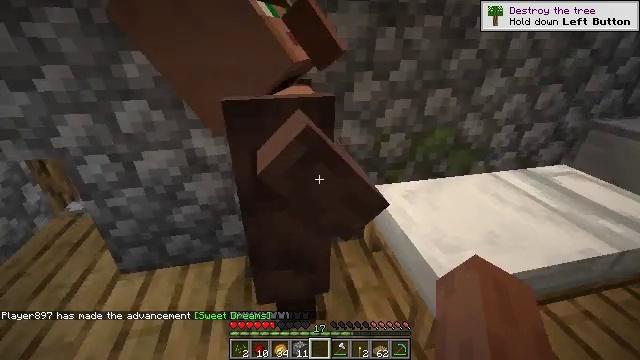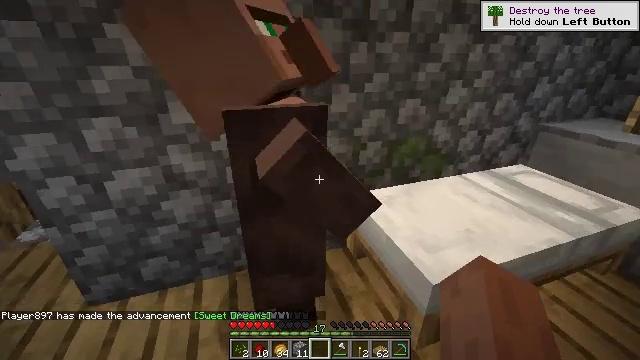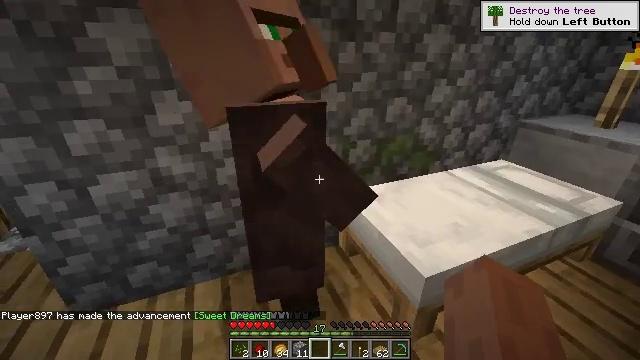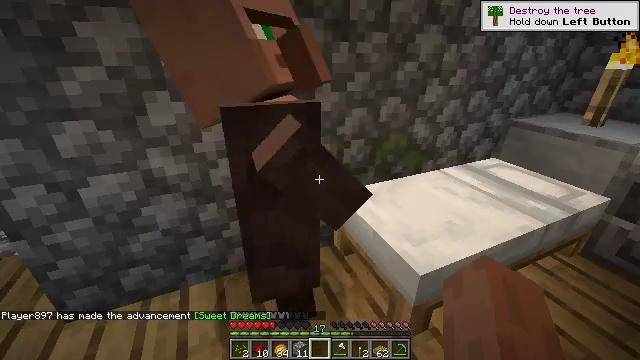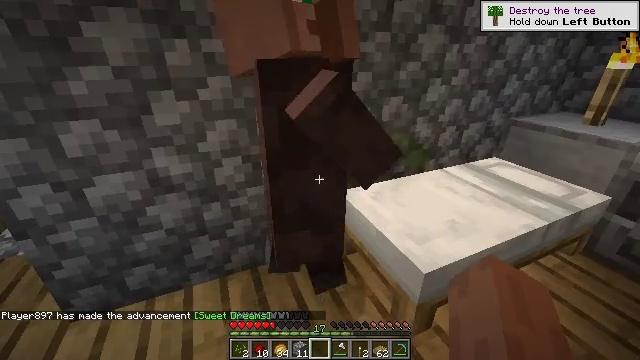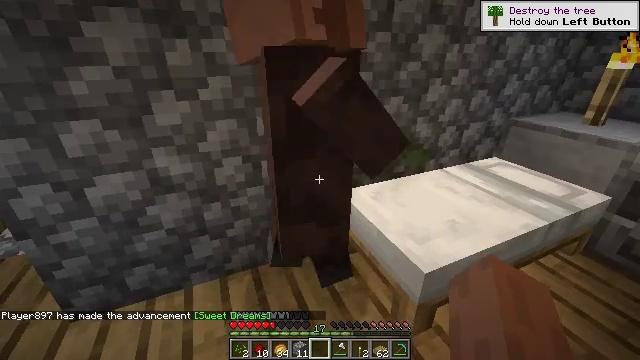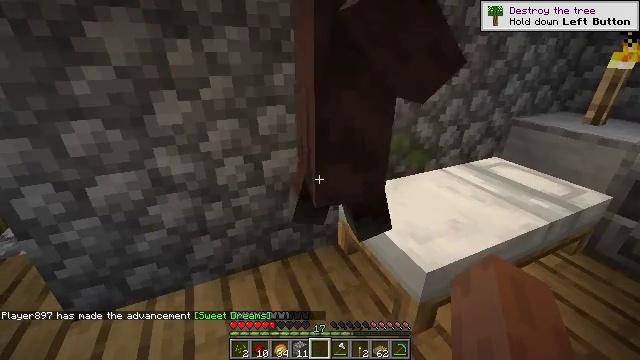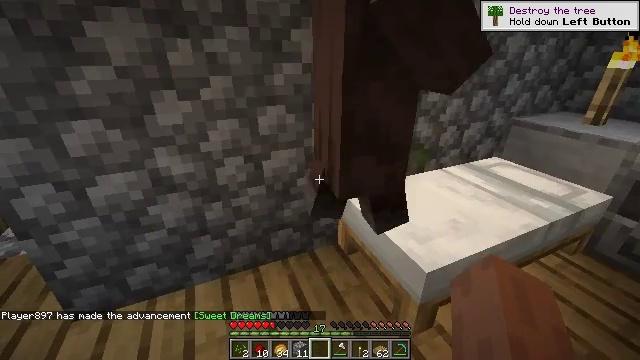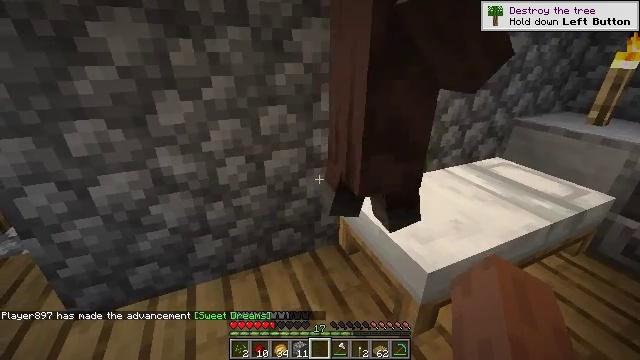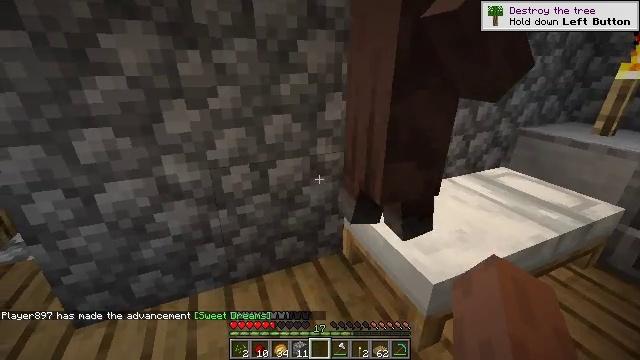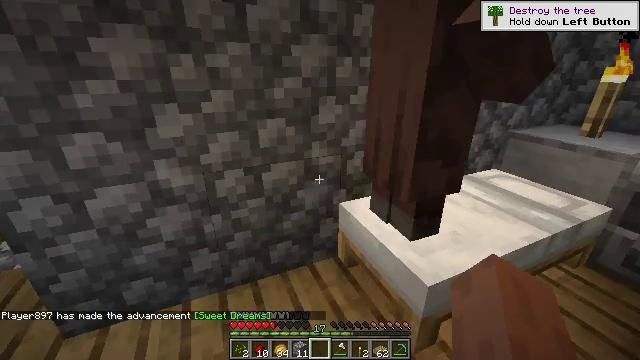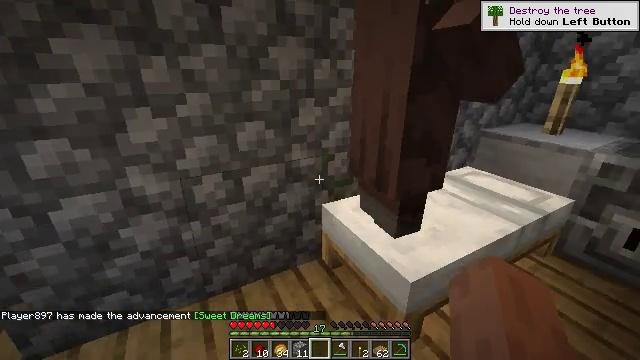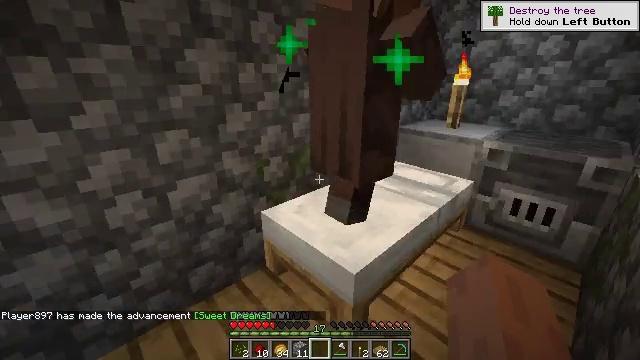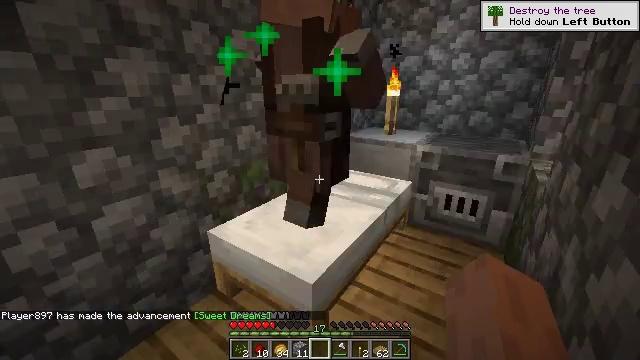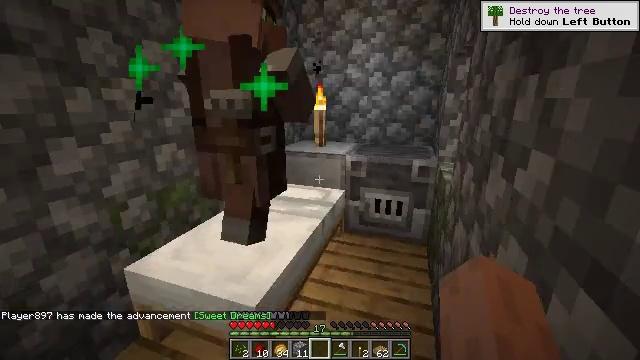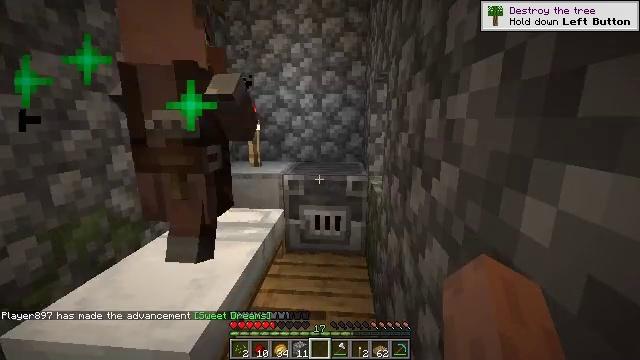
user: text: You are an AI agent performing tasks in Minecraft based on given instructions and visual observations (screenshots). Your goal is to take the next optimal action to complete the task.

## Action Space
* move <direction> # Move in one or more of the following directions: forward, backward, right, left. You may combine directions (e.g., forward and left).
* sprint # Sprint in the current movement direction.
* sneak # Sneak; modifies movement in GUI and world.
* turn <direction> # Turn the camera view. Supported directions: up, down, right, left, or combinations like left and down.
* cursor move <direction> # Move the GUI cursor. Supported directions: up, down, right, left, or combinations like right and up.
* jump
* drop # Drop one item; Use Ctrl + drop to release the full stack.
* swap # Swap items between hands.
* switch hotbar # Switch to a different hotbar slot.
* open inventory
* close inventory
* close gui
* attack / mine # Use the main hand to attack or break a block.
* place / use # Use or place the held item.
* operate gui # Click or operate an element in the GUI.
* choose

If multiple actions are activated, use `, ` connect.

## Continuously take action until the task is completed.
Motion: motion action
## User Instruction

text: Break the blast furnace block.
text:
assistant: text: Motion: turn right and up
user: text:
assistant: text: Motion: turn right
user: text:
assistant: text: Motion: turn right
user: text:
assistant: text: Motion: no_op
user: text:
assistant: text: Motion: no_op
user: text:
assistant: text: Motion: no_op
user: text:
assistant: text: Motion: no_op
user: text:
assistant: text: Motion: no_op
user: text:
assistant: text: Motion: turn up
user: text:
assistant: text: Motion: turn right
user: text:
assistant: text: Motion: turn right
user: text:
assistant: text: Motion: turn right
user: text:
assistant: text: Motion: turn right and up
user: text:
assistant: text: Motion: turn right and up
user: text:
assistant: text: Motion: turn right and up
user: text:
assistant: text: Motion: no_op
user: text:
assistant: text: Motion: no_op
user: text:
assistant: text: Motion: turn left and up
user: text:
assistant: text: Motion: turn left and up
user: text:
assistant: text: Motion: turn left and up
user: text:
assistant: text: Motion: turn left and up
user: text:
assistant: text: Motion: turn left and up
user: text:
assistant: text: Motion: turn left and up
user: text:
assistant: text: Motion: turn left
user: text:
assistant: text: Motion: no_op
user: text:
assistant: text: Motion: use / place
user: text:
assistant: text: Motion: use / place
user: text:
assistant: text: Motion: use / place
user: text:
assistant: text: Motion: use / place
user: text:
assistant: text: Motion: no_op